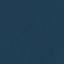
Land use / land cover class: SeaLake